Question: I need to create a weighted average that multiplies a column of volume manufactured for multiple manufacturing plants by a column containing the cost to manufacture at each plant, and returns one weighted average value for a specific product type for all plants.
I've tried adding this as a calculated column using:
'''
=sumx('Plant','Plant'[Cost]*'Plant'[Tonnage])/sum('Plant'[Tonnage])
'''
But this goes row by row, so it doesn't give me the full over riding average that I need for the company. I can aggregate the data, but really want to see the average lined up against individual plant for benchmarking
Any ideas how I can do this?

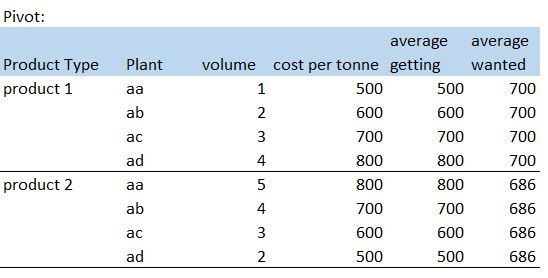
Answer: You can do this in multiple ways. You can either make a single more complex calculation, or you can make a few calculated columns to make the final calculation more transparent. I will pick the latter approach here, because it is more easy to show what is going on. I'm going to use the following DAX functions: CALCULATE, SUM, and ALLEXCEPT.
First, create three new calculated columns.
The first one should contain the [Volume] times [Cost] for each record:
'''
VolumeTimesCost:=[Volume] * [Cost]
'''
The second one should contain the sum of [VolumeTimesCost] for all plants within a given product type. It could look like this:
'''
TotalProductTypeCost:=CALCULATE(SUM([VolumeTimesCost]),ALLEXCEPT([Product Type]))
'''
Using the ALLEXCEPT([Product Type]) removes the filter from all other columns than the [Product Type] column.
The third calculated column should contain the SUM of [Volume] for all plants within a given product type. It could look like this:
'''
TotalProductTypeVolume:=CALCULATE(SUM([Volume]),ALLEXCEPT([Product Type]))
'''
You can then create your measure based on the two calculated columns [TotalProductTypeCost] and [TotalProductTypeVolume].
I hope that helps you solve the issue correctly. Otherwise feel free to let me know!